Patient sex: M
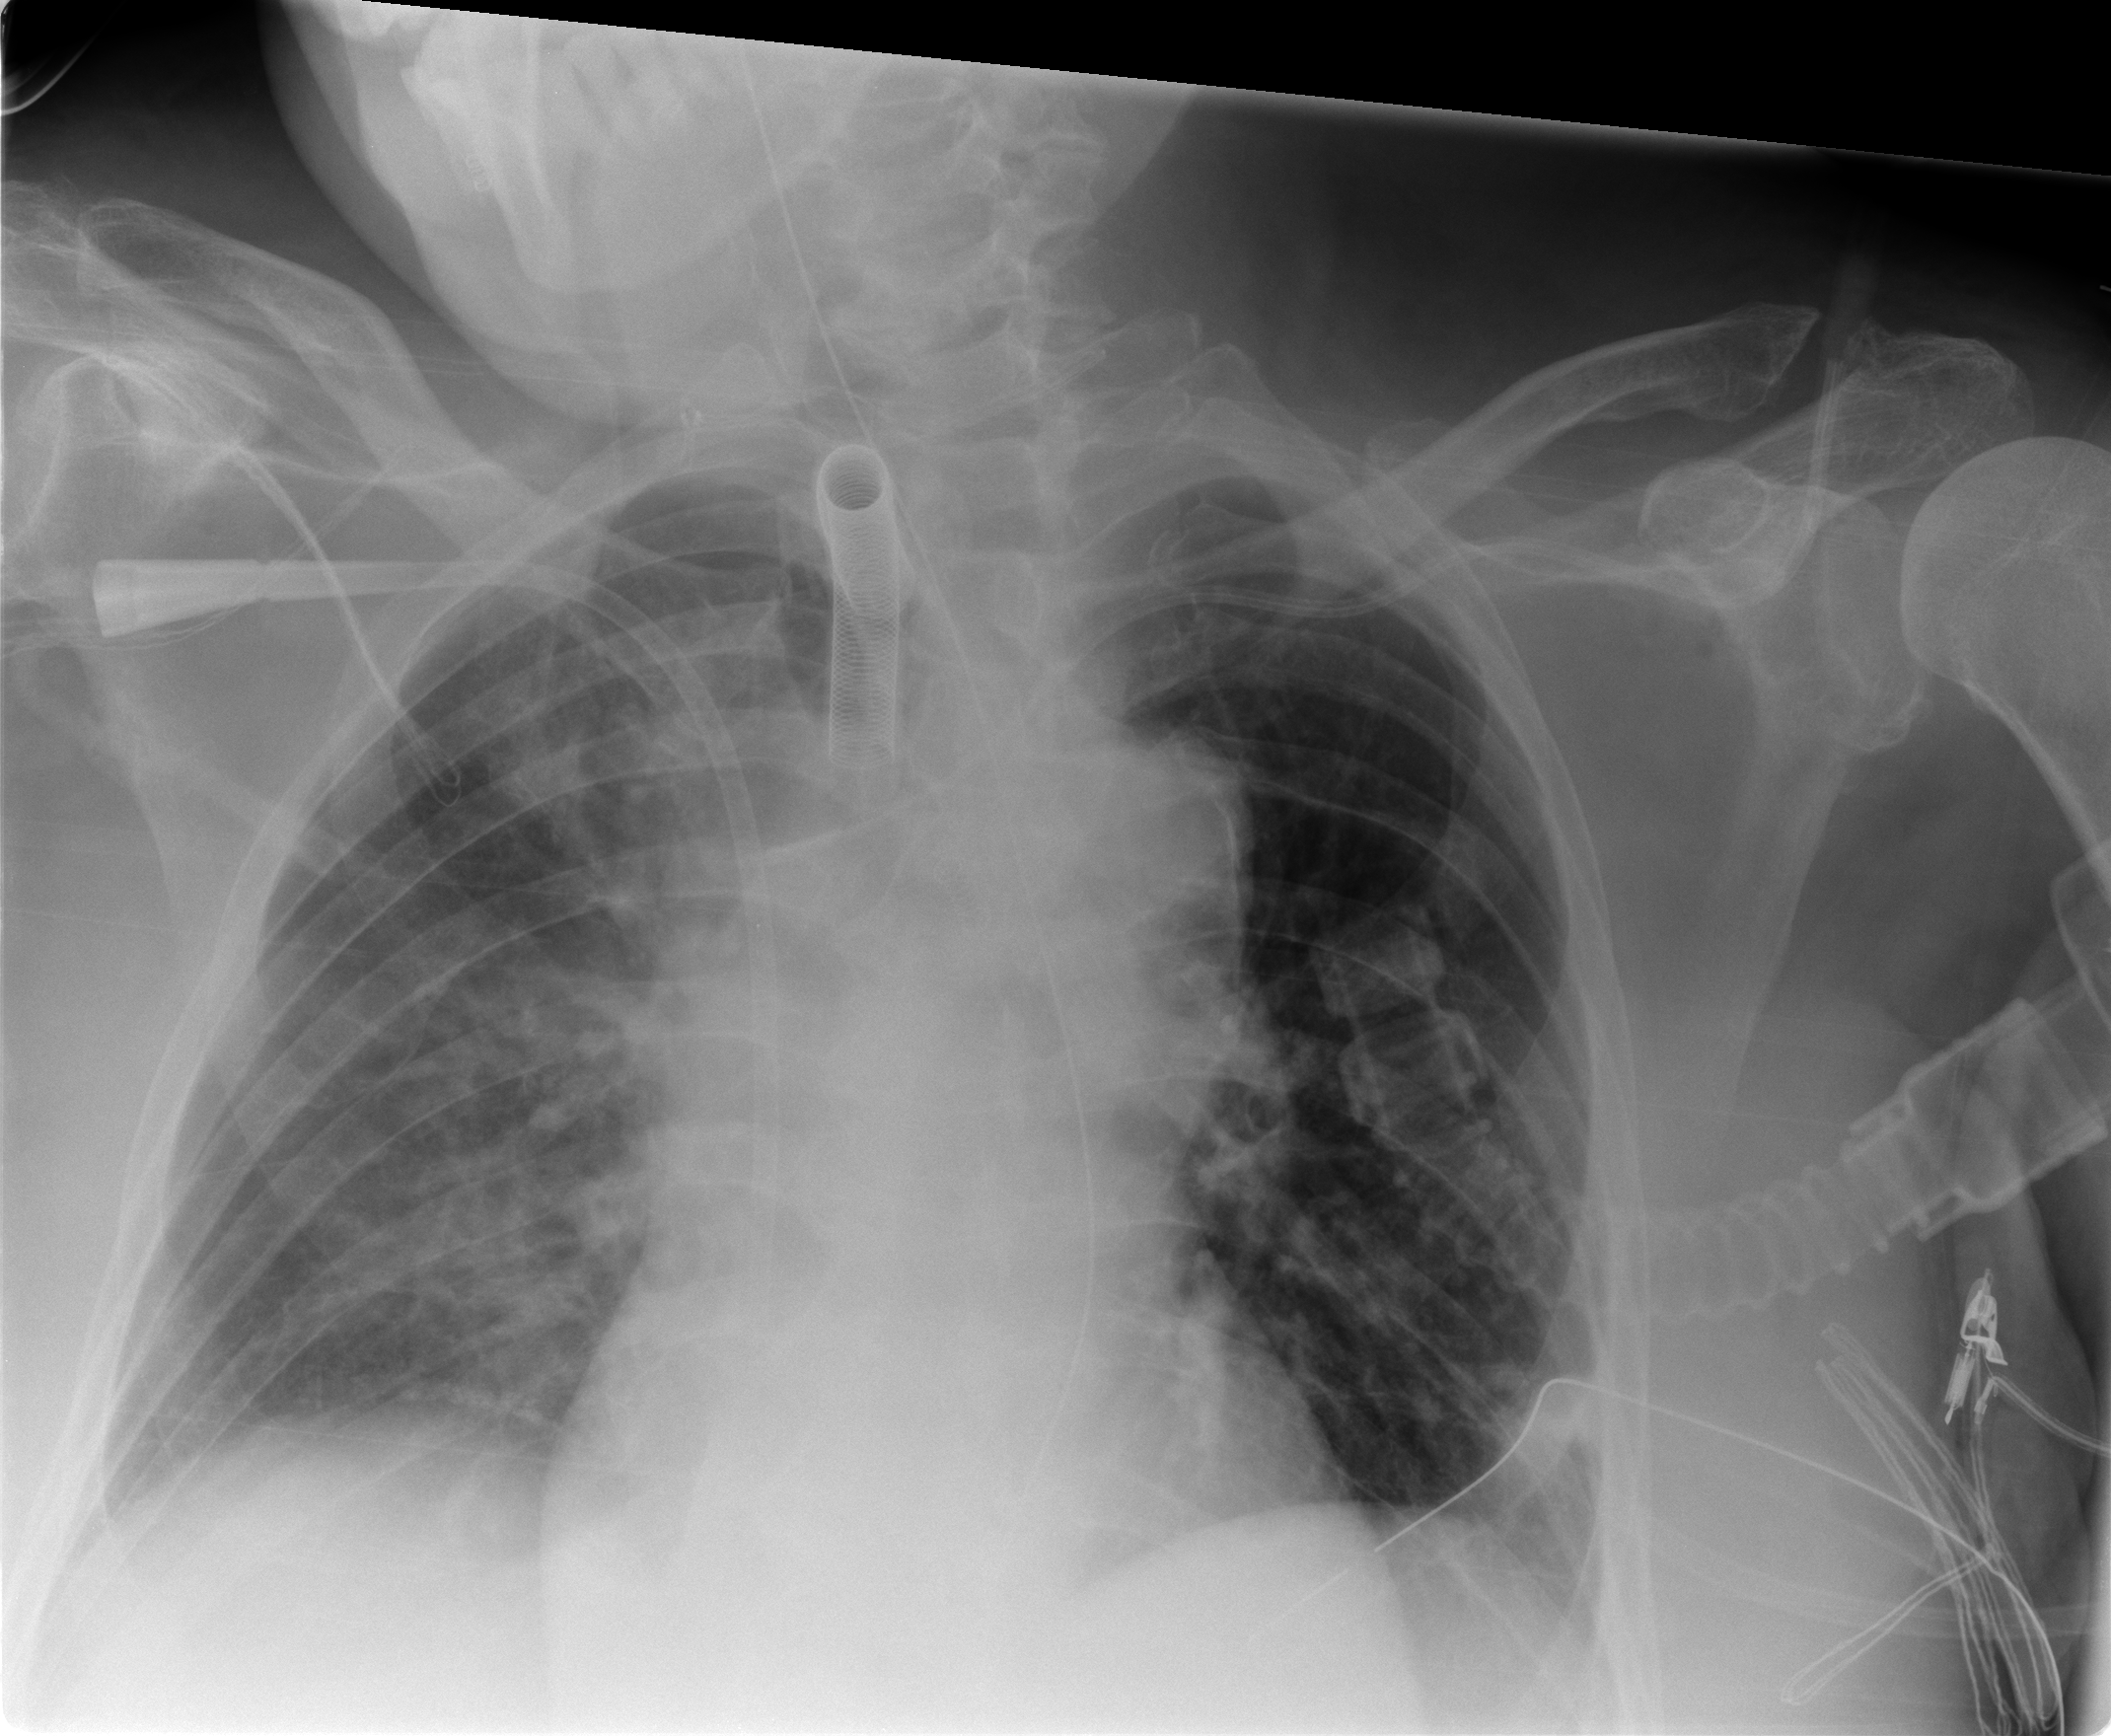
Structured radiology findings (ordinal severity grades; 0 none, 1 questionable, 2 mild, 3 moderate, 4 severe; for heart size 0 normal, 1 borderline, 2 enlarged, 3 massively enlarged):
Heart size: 0
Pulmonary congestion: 2
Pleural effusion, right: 2
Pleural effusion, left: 0
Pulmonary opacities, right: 0
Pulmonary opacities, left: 1
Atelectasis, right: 2
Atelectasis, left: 2